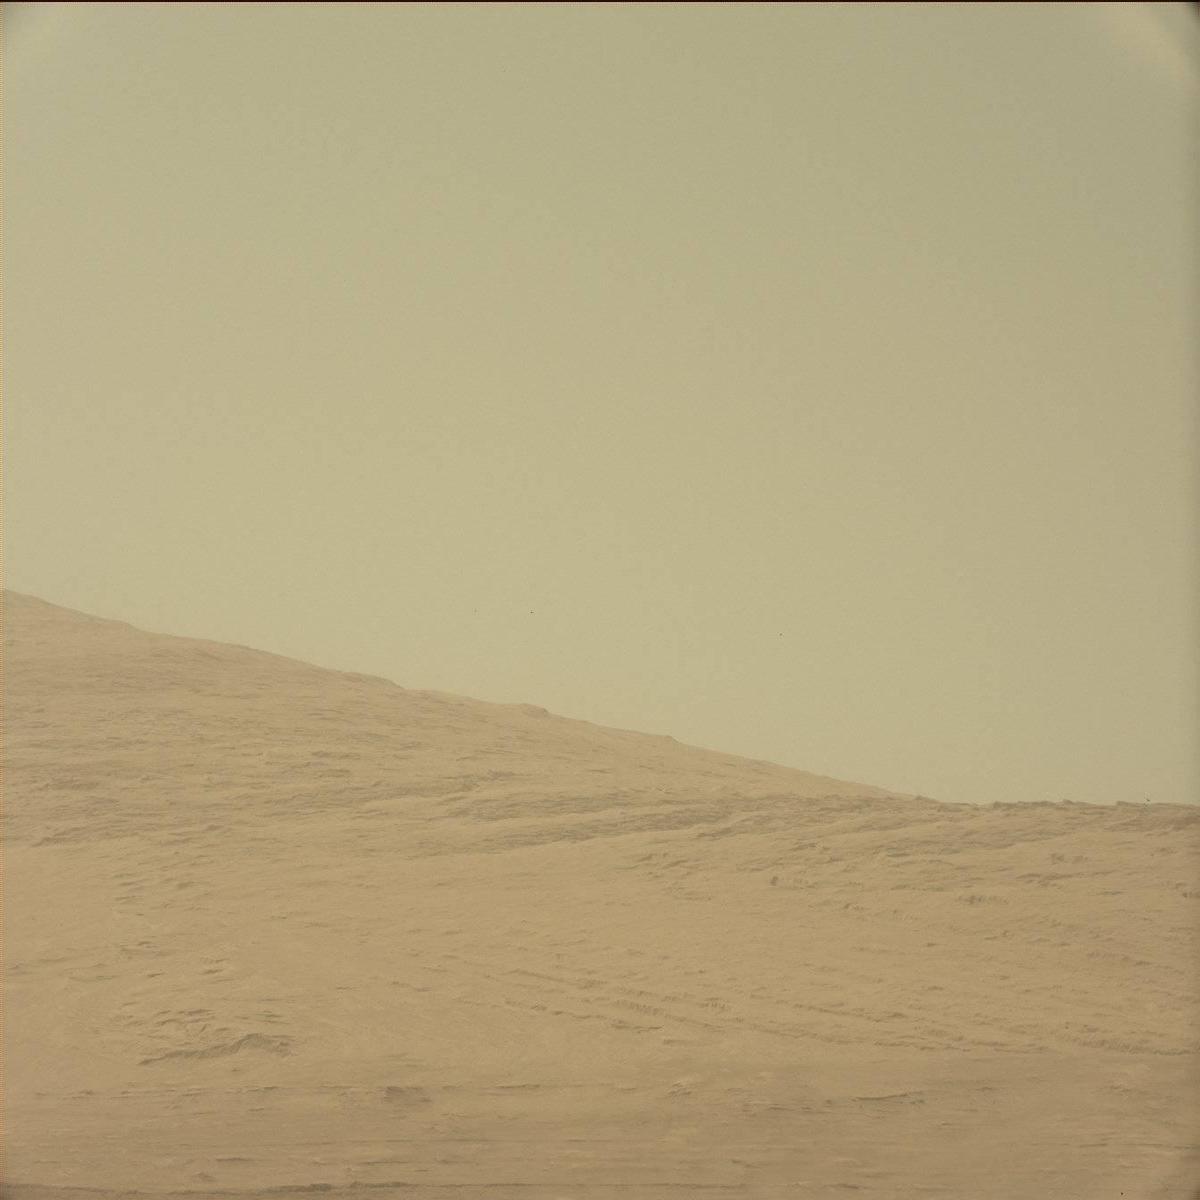
Terrain classes present: Ridge, Sky